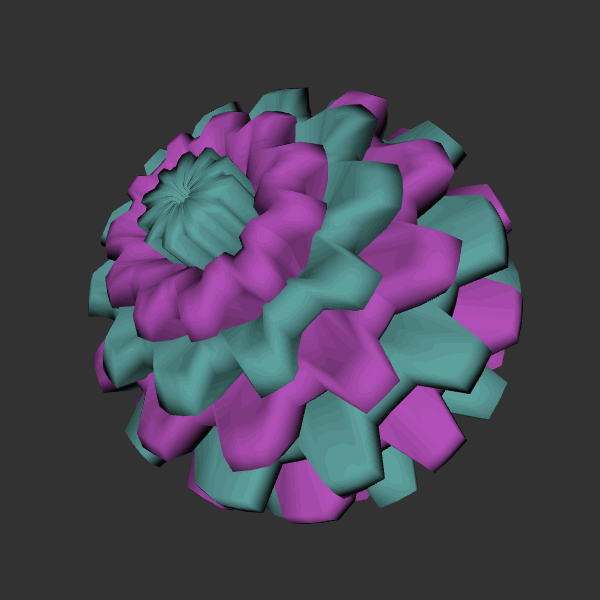
Background: dark